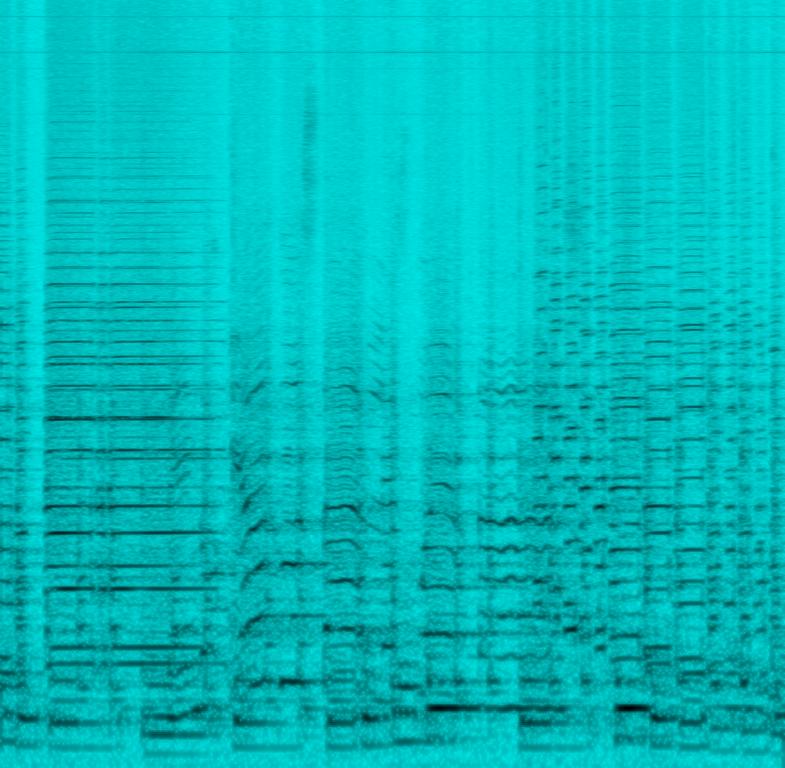
The low quality recording features an accordion melody played over regional Mexican playback that consists of accordion chords, groovy bass and flat male vocal singing over it. The recording is in mono, noisy and it sounds emotional and passionate.